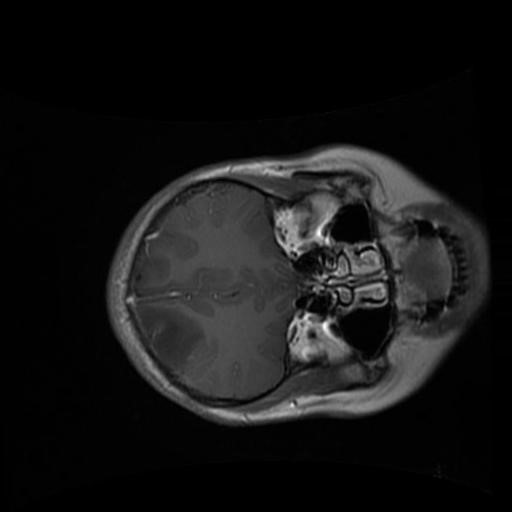
Label: brain_glioma